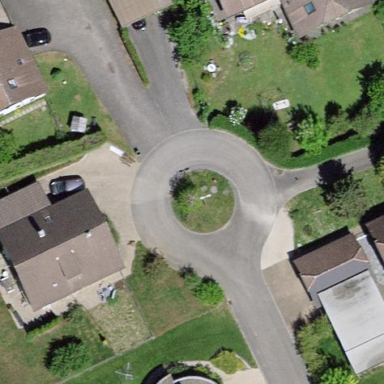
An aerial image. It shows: Roundabout on residential road.